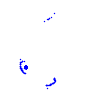
Particle: kaon